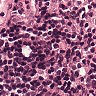
Metastatic tissue present: no